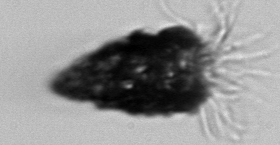
Label: Tintinnopsis